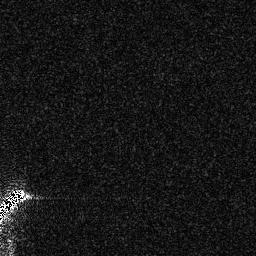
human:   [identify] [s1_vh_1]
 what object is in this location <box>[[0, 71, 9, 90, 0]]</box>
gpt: <ref>1 medium ship at the bottom left</ref>